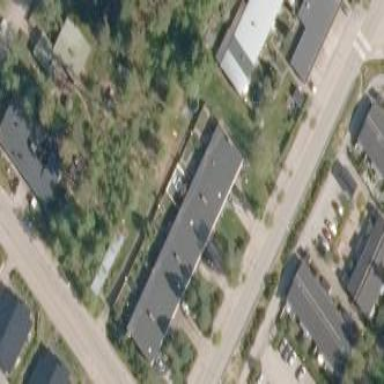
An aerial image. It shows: Terrace building.